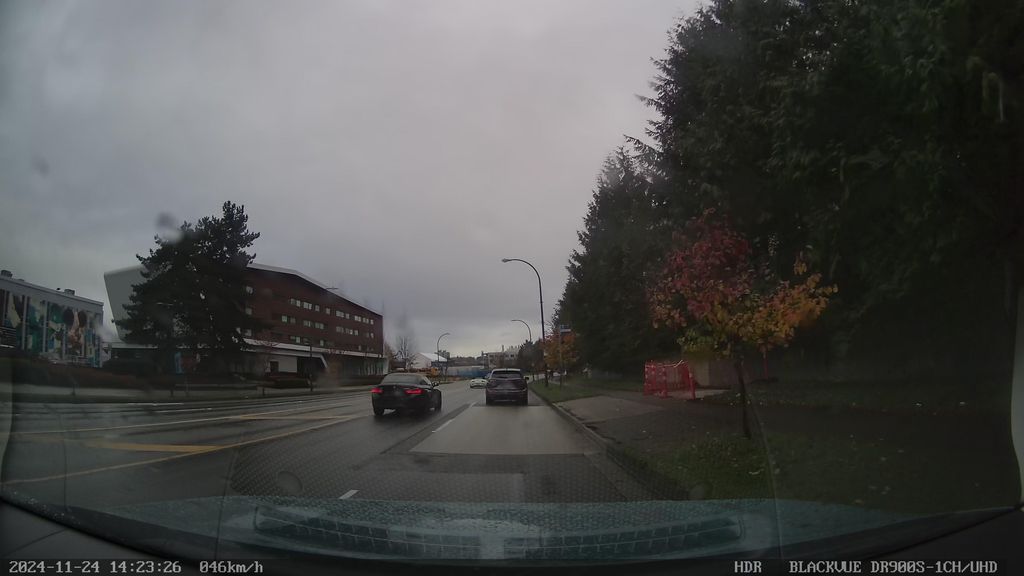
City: vancouver